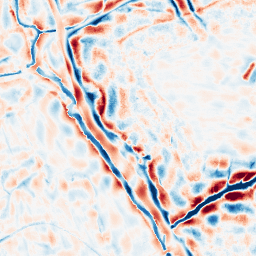
Category: wavelet
Decomposition family: wavelet_dwt
Decomposition parameters: wavelet: db8
level: 4
Upsampling method: quintic
Upsampling parameters: scale: 4
Upsampling scale: 4